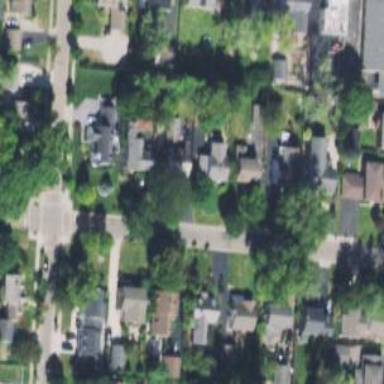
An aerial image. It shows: Residential driveway serving as service road.